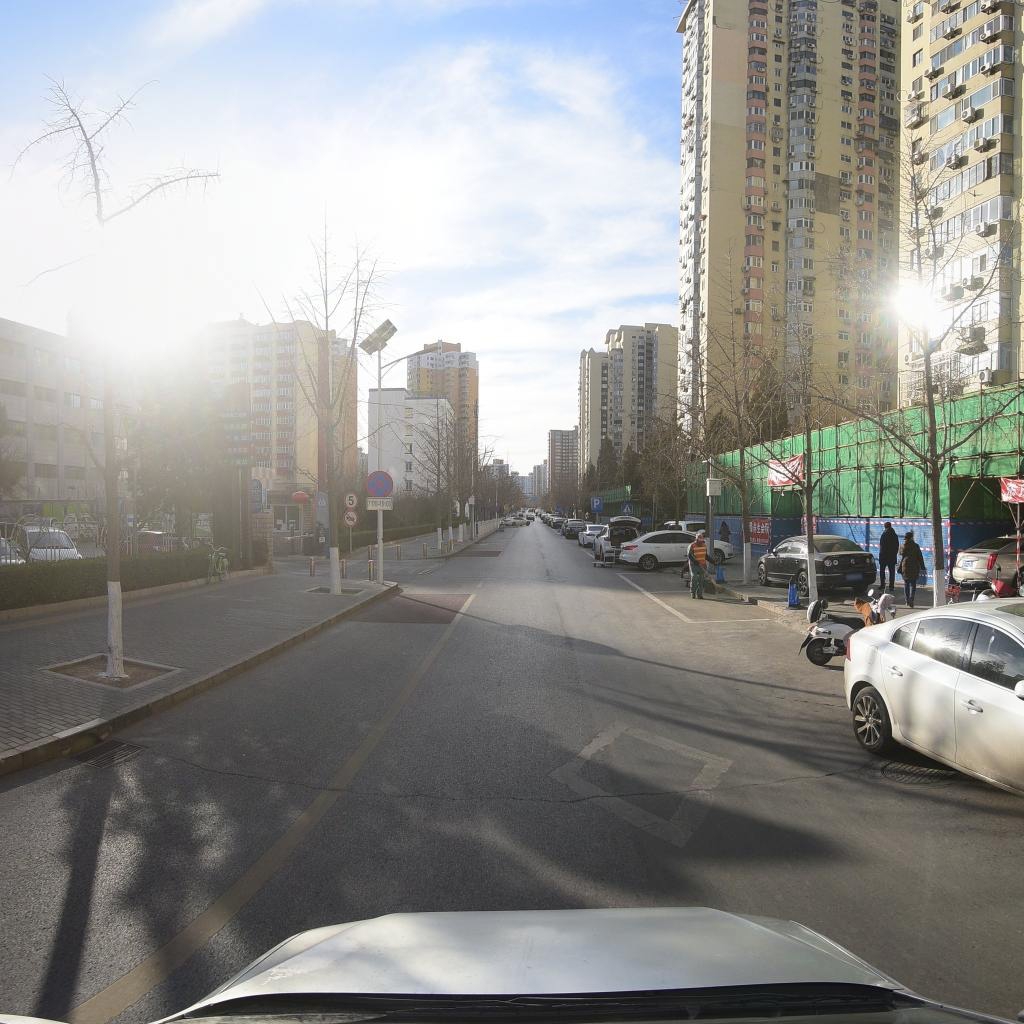
Region: Fengtai
Road damage annotations: transverse crack, manhole cover